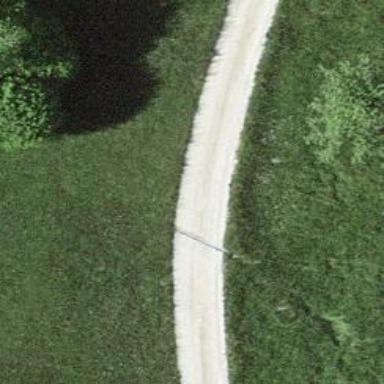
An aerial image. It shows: Unpaved track with grade2 surface.